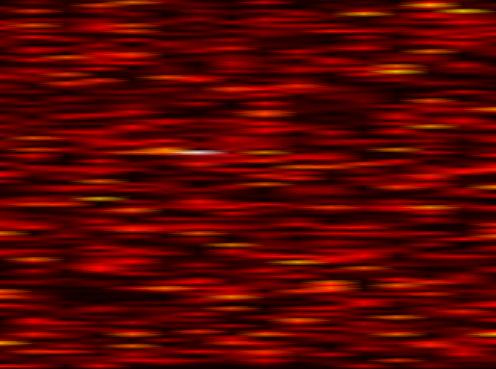
Label: UFMC